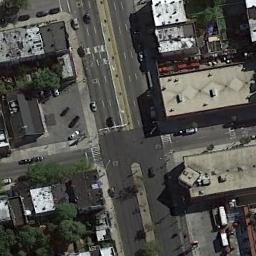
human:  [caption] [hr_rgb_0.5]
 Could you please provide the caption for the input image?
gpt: There are several moving vehicles on the road at the intersection, With many buildings and some trees around the intersection .

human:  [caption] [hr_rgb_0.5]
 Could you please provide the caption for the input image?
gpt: An intersection with normal traffic is between some neatly arranged houses .

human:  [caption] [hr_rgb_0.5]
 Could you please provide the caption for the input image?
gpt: There are many different shapes of buildings beside the intersection .

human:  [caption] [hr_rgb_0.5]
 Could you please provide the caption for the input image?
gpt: There were many cars parked at the intersection .

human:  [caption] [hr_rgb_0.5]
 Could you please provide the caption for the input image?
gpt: There are some buildings around the intersection .